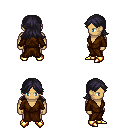
a pixel art fantasy rpg character, male body template, human, tanned skin, brown robe, magenta pants, raven loose hair, gold boots, four views (front, back, left, right), 2x2 character sprite sheet, small pixel art, hard edges, no anti-aliasing